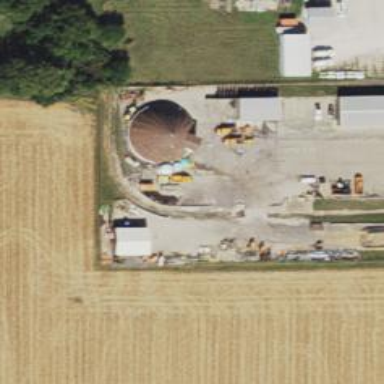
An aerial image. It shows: Silo.